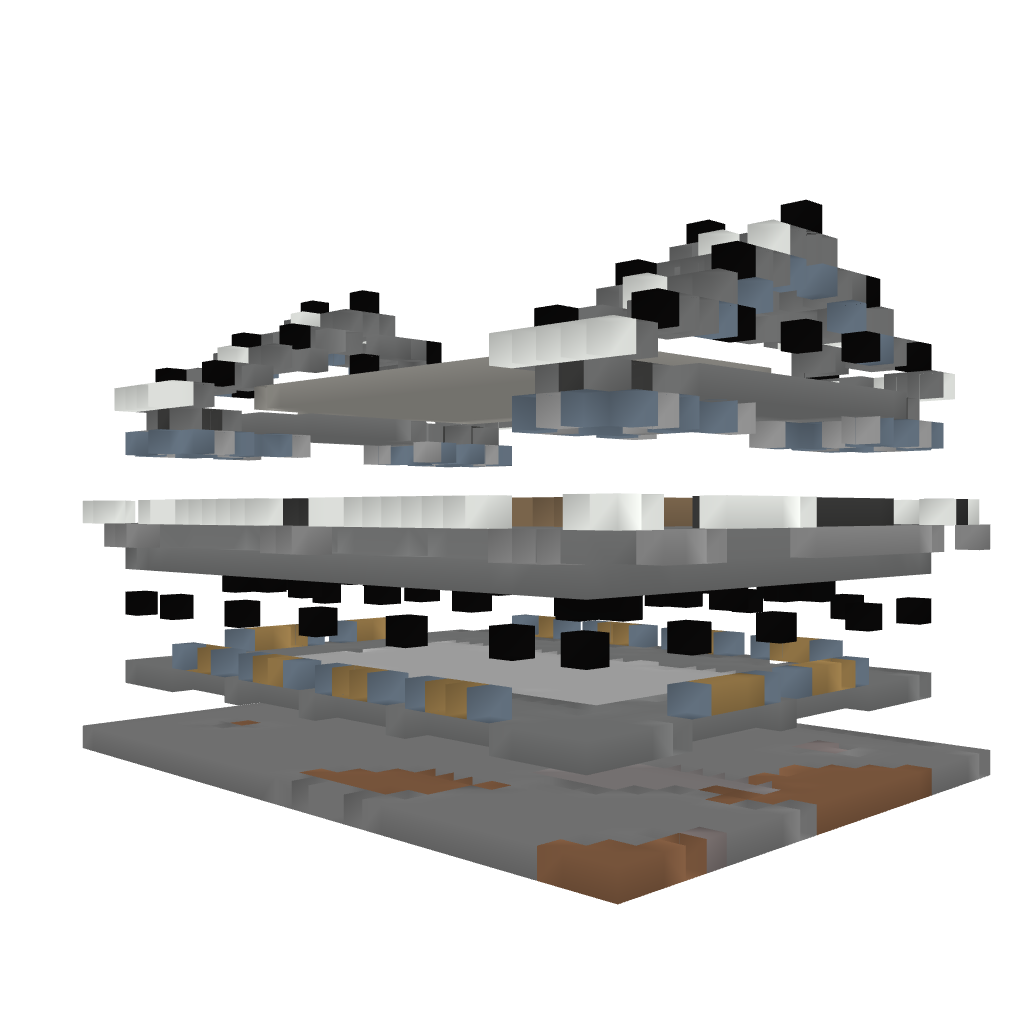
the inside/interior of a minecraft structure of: Roman Baths